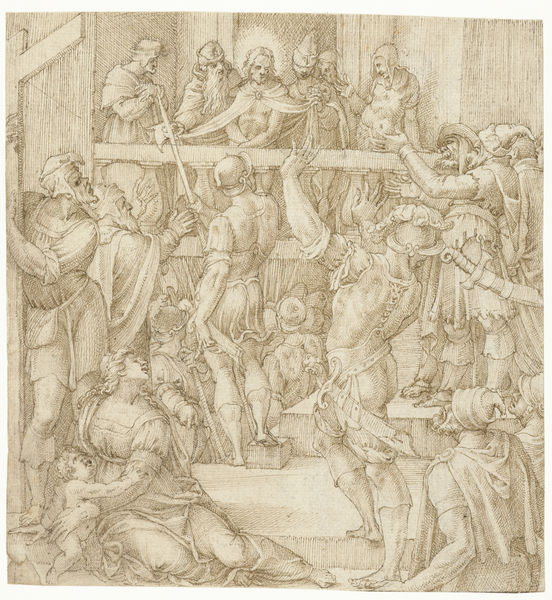
Titel: Christus aan het volk getoond
Künstler: Michiel (I) Coxie
Standort: Amsterdam
Institution: Rijksmuseum
Schlagwörter: mann, umhang, menschen, braun, frau, zeichnung, alt, arme, mord, brüstung, kirche, balkon, graphik, baby, sepia, vorführung, krieg, treppe, lanze, soldaten, kreuz, balustrade, stich, waffen, römer, schein, jesus, kreuzigung, zentral, anbeten, heilig, wachen, pontius pilatus, verspottung, heilih